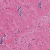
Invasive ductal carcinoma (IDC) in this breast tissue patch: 0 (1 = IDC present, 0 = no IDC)